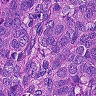
Metastatic tissue present: yes